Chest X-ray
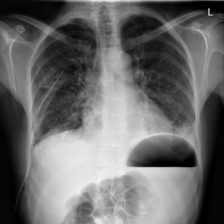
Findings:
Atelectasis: negative
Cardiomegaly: negative
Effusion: positive
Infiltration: positive
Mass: positive
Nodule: negative
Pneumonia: negative
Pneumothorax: positive
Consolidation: negative
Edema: negative
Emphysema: negative
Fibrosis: negative
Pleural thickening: negative
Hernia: negative